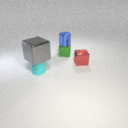
small cyan rubber cylinder to the left of small red metal cube